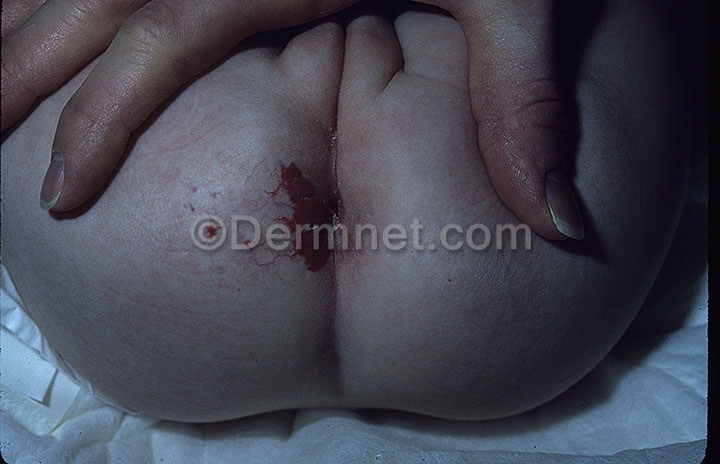
Disease: Vascular Tumors